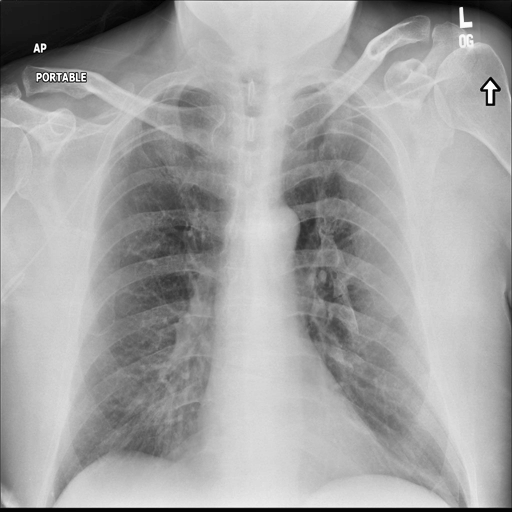
Finding: NORMAL